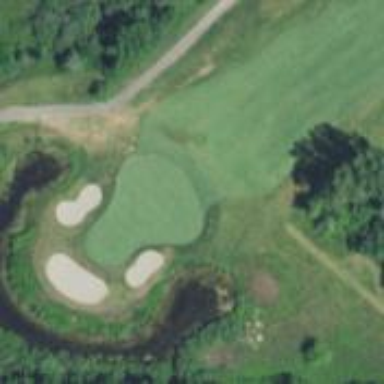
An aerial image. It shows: Scenic view of water hazard on golf course. The natural water feature adds beauty to the landscape.